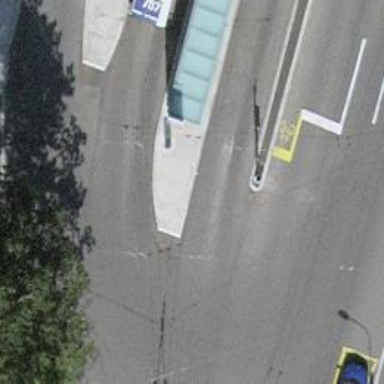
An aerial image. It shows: Bus stop with trolleybus platform for public transport.